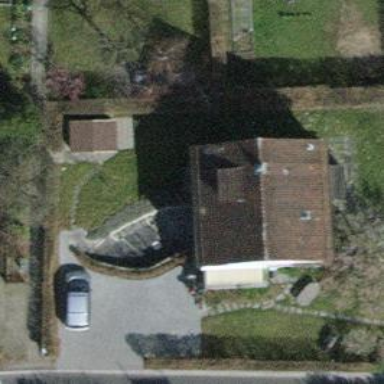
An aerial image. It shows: Detached building.